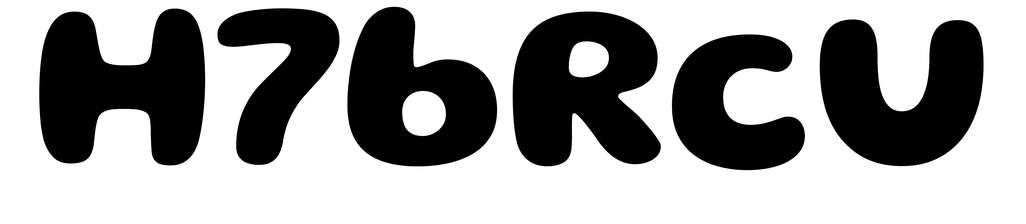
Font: Gluten_Bold